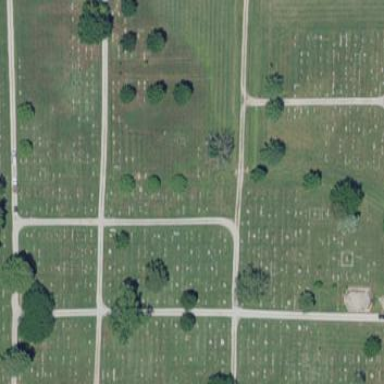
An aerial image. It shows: Cemetery.